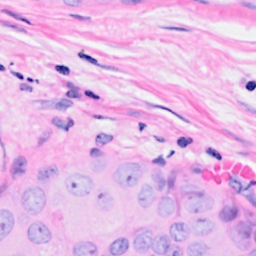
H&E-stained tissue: Breast